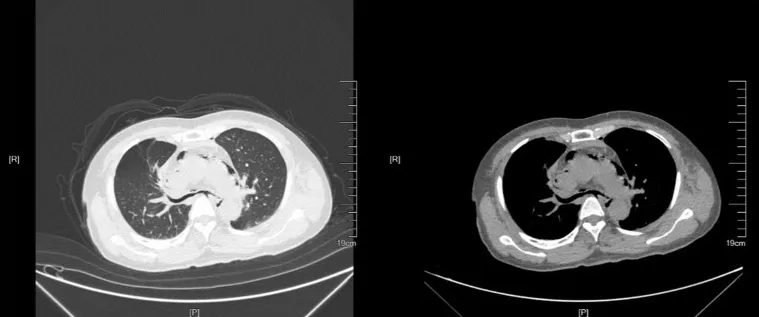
Chest CT at the first visit.
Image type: radiology (ct)